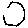
Label: hexagon